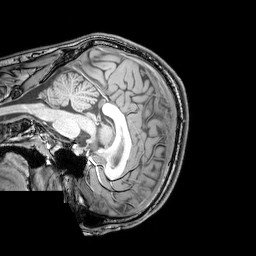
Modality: T1w
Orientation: sagittal
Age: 22
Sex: male
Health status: healthy
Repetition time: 0.081 s
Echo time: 0.037 s